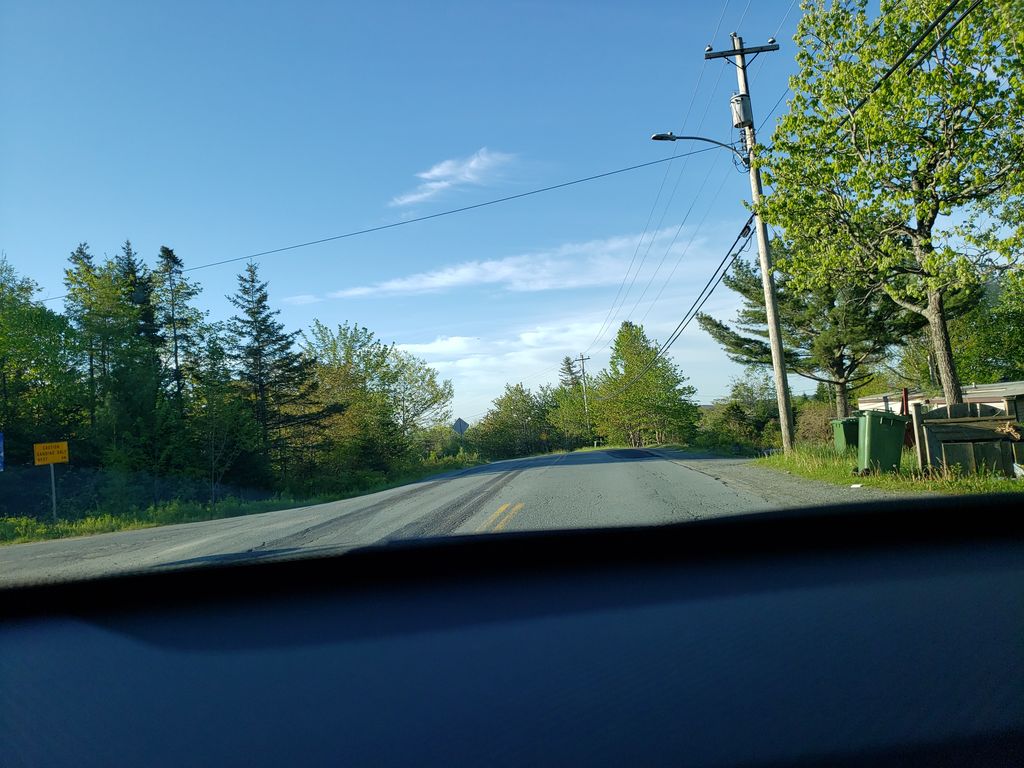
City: halifax